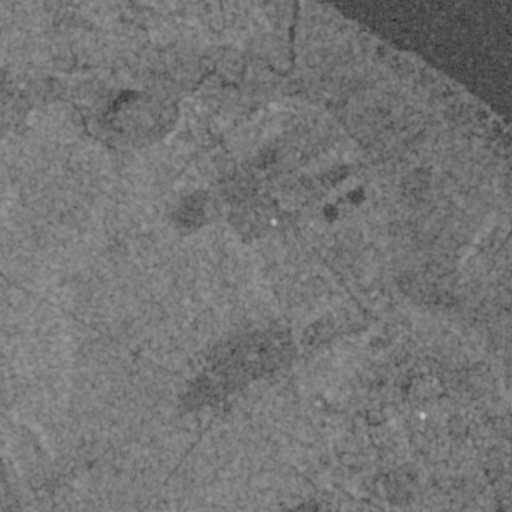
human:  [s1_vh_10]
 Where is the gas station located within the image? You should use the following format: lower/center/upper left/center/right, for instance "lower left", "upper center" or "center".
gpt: The gas station is located in the lower right of the image.
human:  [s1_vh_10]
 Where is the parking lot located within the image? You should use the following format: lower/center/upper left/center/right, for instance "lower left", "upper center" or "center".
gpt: The parking lot is located in the lower right of the image.
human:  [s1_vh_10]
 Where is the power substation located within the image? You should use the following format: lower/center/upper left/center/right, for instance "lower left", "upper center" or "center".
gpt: The power substation is located in the lower right of the image.
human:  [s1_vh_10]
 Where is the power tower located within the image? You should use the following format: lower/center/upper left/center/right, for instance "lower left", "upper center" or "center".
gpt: The power tower is located in the lower right of the image.
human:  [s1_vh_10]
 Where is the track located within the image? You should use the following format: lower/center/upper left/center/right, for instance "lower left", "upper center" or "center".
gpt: The track is located in the center right of the image.
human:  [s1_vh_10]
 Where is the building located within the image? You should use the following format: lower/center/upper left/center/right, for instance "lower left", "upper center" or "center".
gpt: There is no building in the image.

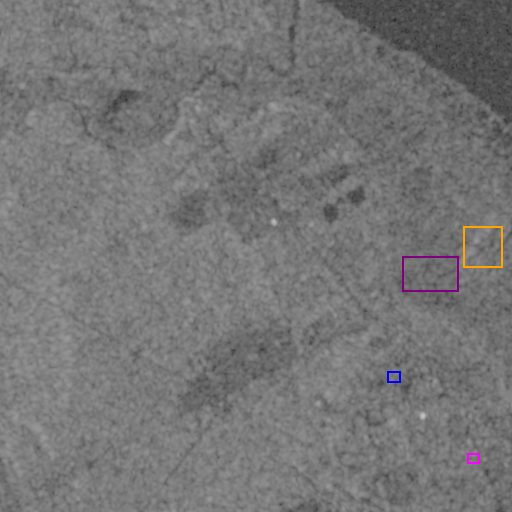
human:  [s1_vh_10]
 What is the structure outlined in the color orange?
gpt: The structure outlined in orange is a park.
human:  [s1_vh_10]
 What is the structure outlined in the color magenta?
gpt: The structure outlined in magenta is a parking lot.
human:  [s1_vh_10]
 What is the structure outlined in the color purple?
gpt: The structure outlined in purple is a track.
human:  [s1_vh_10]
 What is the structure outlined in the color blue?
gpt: The structure outlined in blue is a building.
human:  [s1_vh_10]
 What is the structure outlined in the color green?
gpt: There is no green outline.